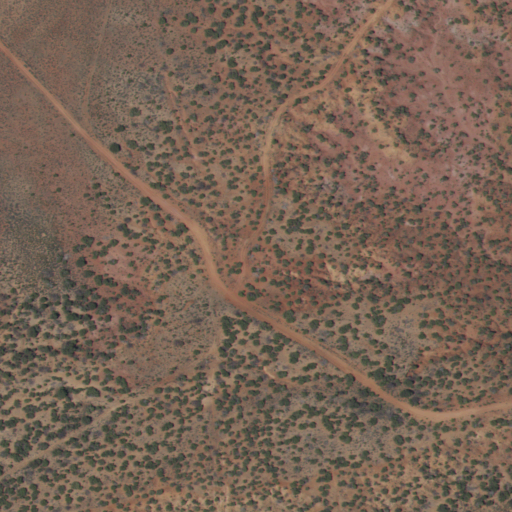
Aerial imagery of mountain in New Mexico named Dubois Hill containing evergreen forest and shrub